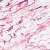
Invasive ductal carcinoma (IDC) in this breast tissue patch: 1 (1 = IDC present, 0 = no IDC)